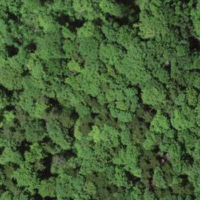
EUNIS habitat code: 41
Species observed at this site:
Mercurialis perennis